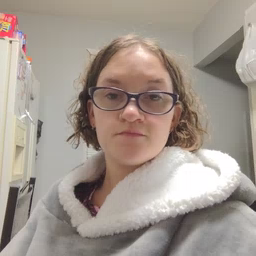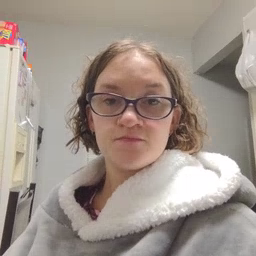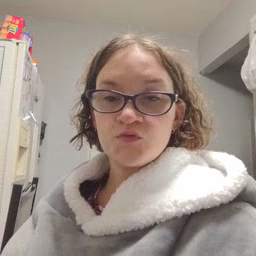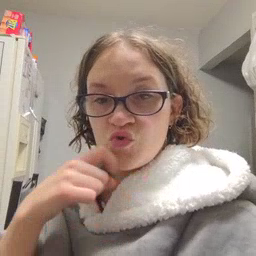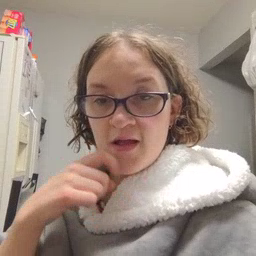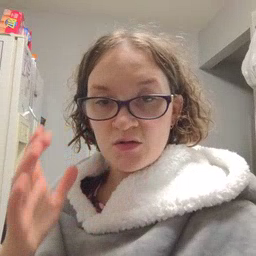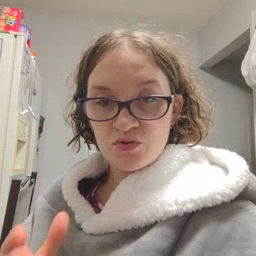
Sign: dryer